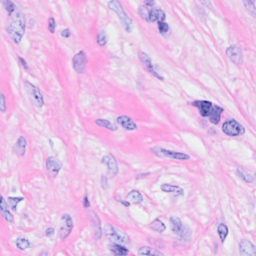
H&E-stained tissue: Breast